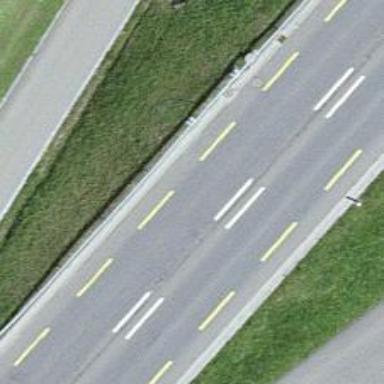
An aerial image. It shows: Primary highway with asphalt surface and designated cycle lane.